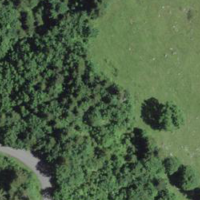
EUNIS habitat code: 43
Species observed at this site:
Ajuga reptans